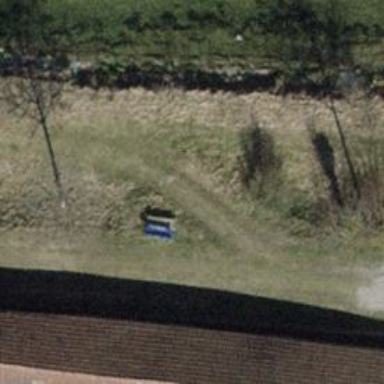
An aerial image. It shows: Blue bench.